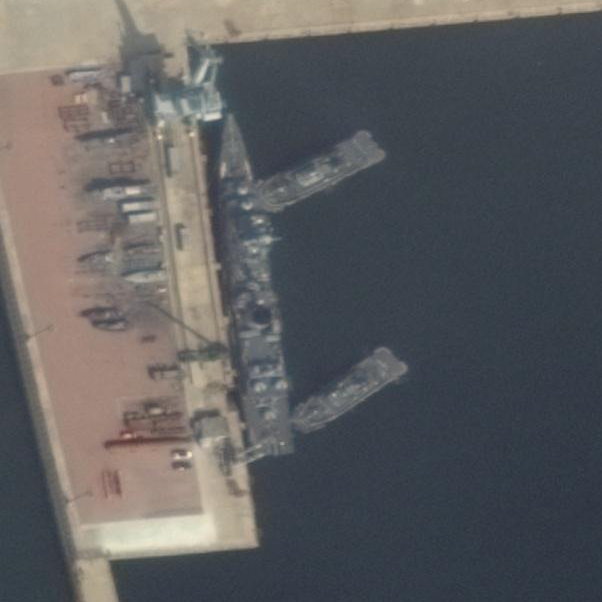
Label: cruiser